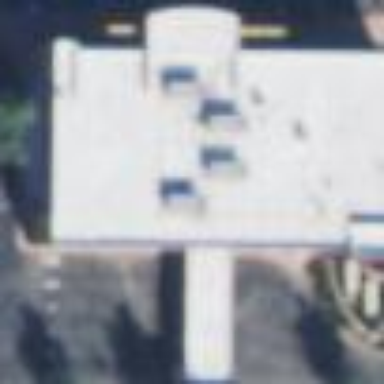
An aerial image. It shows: Bank building.